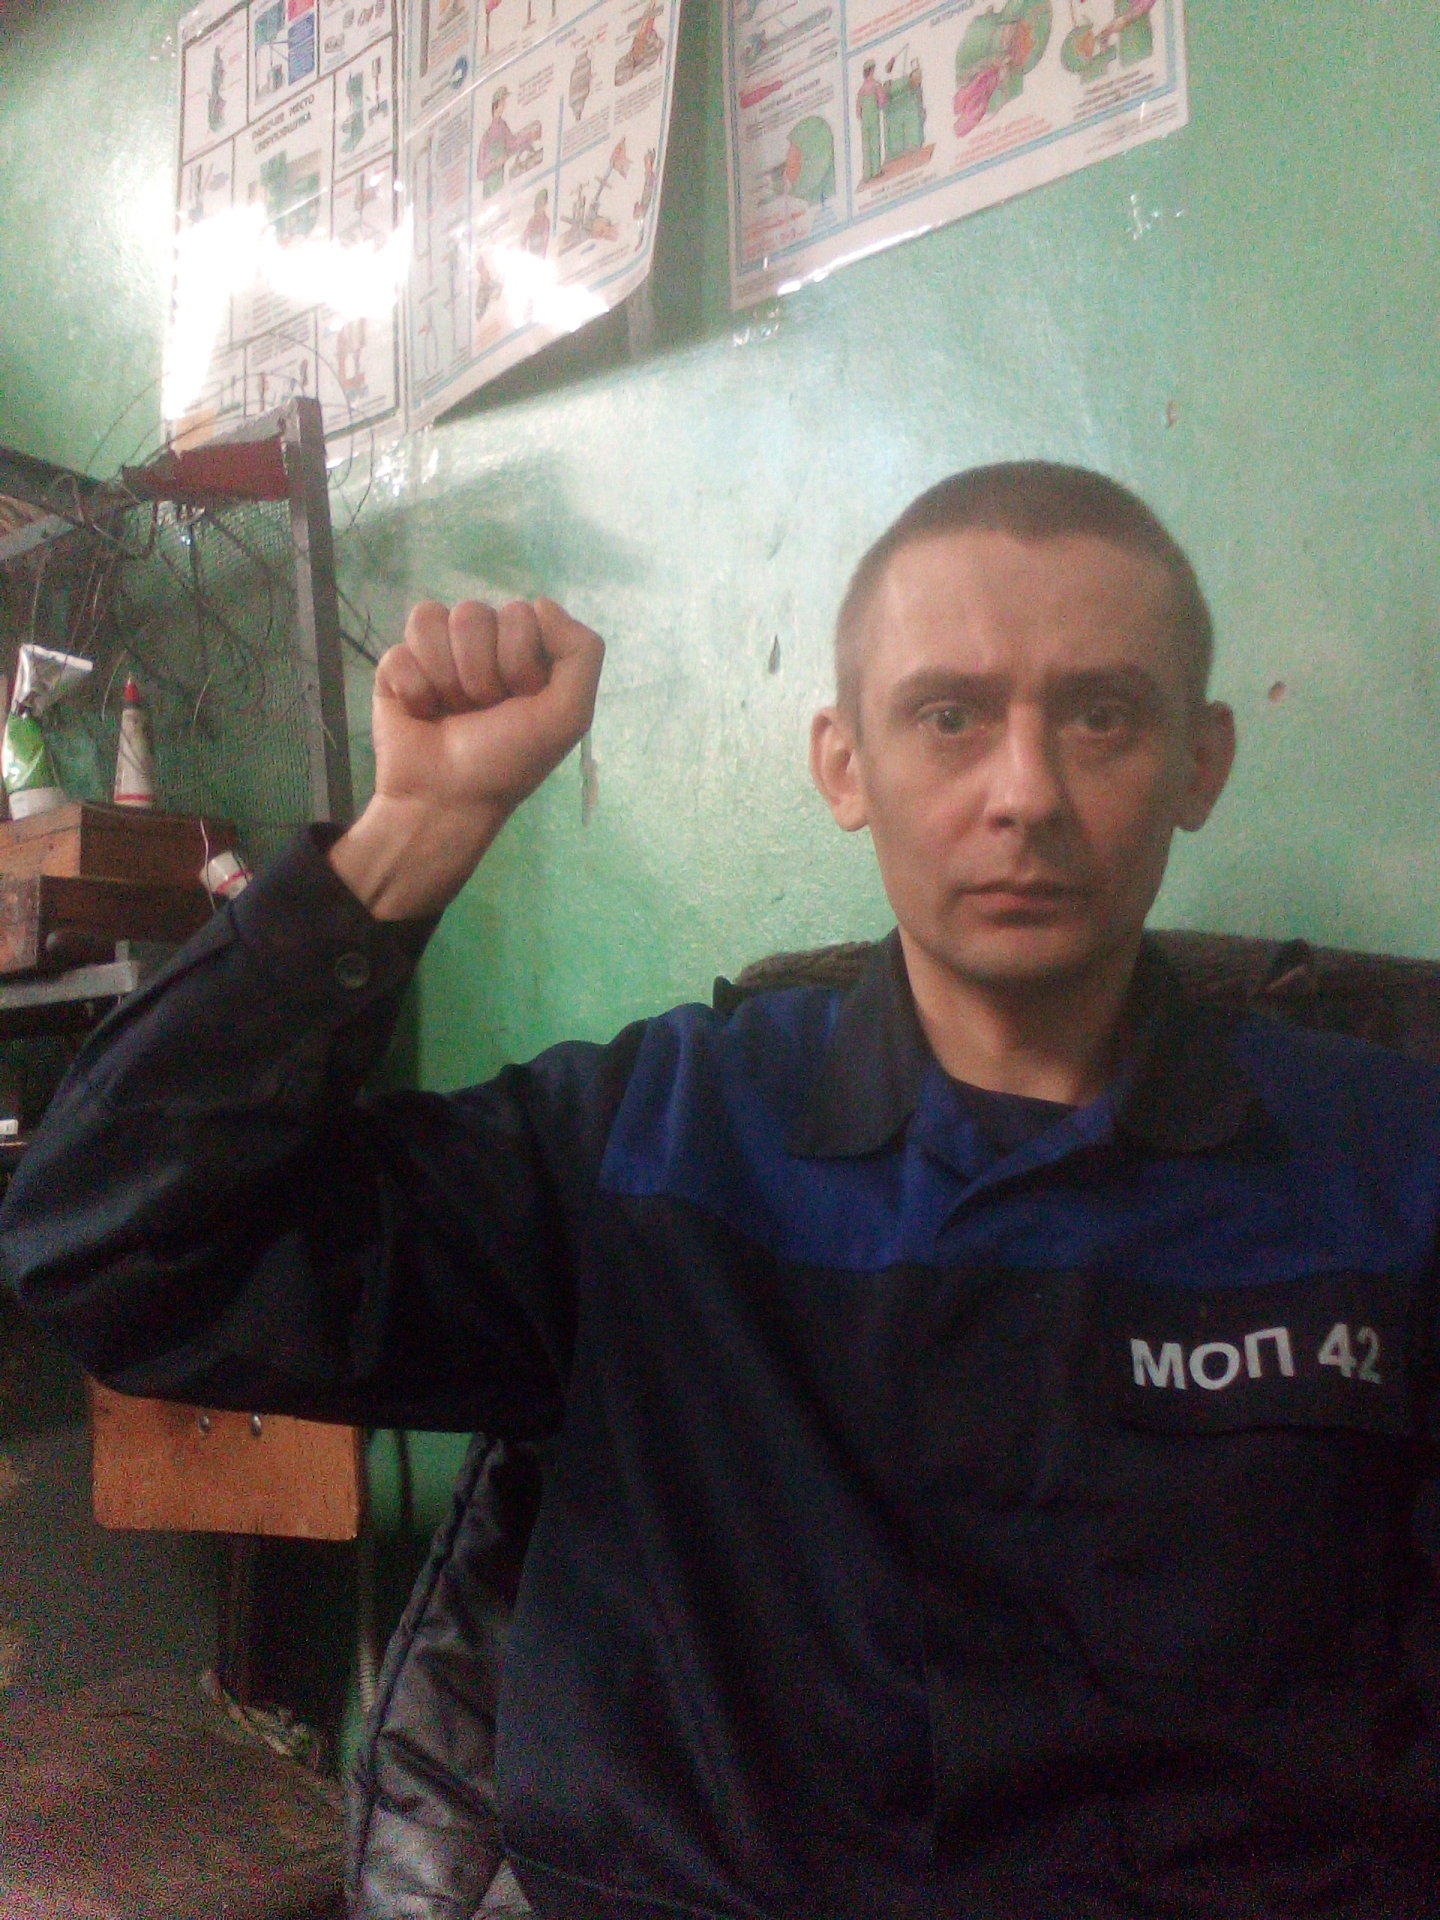
Label: noise